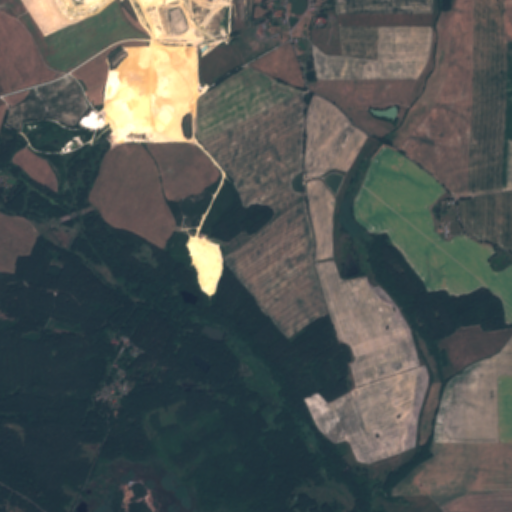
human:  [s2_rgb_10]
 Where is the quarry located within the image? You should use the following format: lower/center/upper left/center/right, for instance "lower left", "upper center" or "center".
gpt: The quarry is located in the upper left of the image.
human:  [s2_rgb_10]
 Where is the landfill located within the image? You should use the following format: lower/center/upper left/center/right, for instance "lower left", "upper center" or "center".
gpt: There is no landfill in the image.